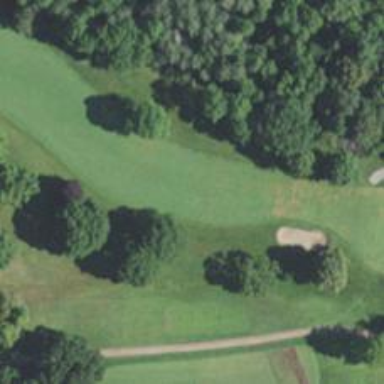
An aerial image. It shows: Golf hole.